Field crop: maize
Growth stage: 2
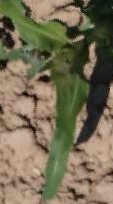
Species: maize